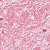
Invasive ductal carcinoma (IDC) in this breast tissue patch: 0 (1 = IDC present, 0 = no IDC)